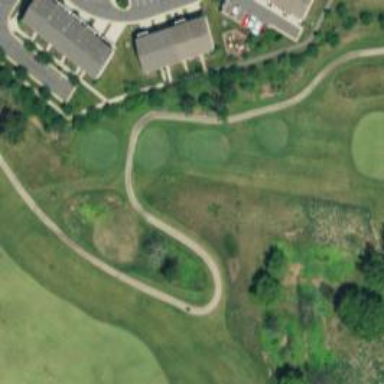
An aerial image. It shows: Golf hole.